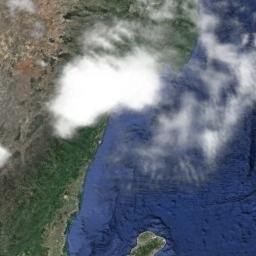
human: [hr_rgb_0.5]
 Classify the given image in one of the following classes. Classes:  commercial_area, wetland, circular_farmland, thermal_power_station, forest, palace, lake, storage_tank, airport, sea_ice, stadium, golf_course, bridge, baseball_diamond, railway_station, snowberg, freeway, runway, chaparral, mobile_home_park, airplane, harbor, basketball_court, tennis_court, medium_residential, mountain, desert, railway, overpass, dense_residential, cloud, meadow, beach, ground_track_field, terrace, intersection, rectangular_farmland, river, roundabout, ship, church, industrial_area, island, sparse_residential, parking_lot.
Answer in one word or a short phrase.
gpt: cloud